Question: sample data:

this is my code:
'''
var query = memberModels.Join(emailAddModels,
member => member.Id,
email => email.Id,
(member, email) => new
{
member.FName,
member.LName,
member.MobileNumber,
member.LandlineNumber,
member.WorkNumber,
email.EmailAddress
});
dgReports.ItemsSource = query.ToList();
dgReports.Columns[0].Header = "First Name";
dgReports.Columns[1].Header = "Last Name";
dgReports.Columns[2].Header = "Mobile Number";
dgReports.Columns[3].Header = "Landline Number";
dgReports.Columns[4].Header = "Work Number";
dgReports.Columns[5].Header = "Email Address";
'''
How can I concat the email address with the same user?
sample:
'''
------------------------------------------------------------------
|juan|dela cruz|99999|12345|67890|juan@gmail.com, juan2@gmail.com |
------------------------------------------------------------------
'''
So that I get the output shown above. please help.
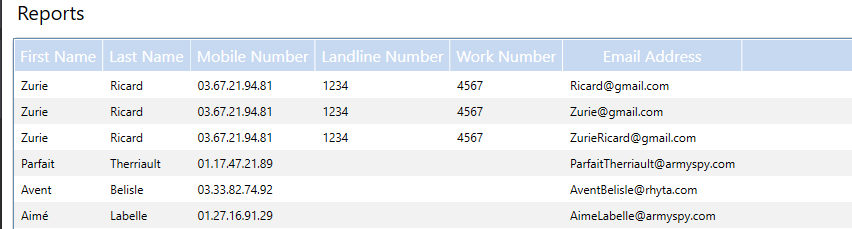
Answer: You can achieve this via GroupJoin as below:
'''
var query = memberModels.GroupJoin(emailModels, m => m.Id, e => e.Id, (m, emailCollection) => new
{
FName= m.FName,
LName = m.LName,
MobileNumber = m.MobileNumber,
LandlineNumber = m.LandlineNumber,
WorkNumber = m.WorkNumber,
emailCollection = emailCollection
//emails = string.Join(", ", emailCollection.ToList().Select(e => e.EmailAddress) ).ToList() // you can not use string.Join directly on query, so need to do either ToList or AsEnumerable.
}).AsEnumerable().Select(a => new
{
FName = a.FName,
LName = a.LName,
MobileNumber = a.MobileNumber,
LandlineNumber = a.LandlineNumber,
WorkNumber = a.WorkNumber,
EmailAddress = string.Join(", ", a.emailCollection.Select(e => e.EmailAddress))
});
dgReports.ItemsSource = query.ToList(); // just assign query to ItemSource if dgReports.ItemSource accepts Enumerable (like dgReports.ItemSource = query)
'''
Or
'''
var query = memberModels.GroupJoin(emailModels, m => m.Id, e => e.Id, (member, emailCollection) => new
{
member, emailCollection
//FName= m.FName,
//LName = m.LName,
//MobileNumber = m.MobileNumber,
//LandlineNumber = m.LandlineNumber,
//WorkNumber = m.WorkNumber,
//emailCollection = emailCollection
//emails = string.Join(", ", emailCollection.ToList().Select(e => e.EmailAddress) ).ToList() // you can not use string.Join directly on query, so need to do either ToList or AsEnumerable.
}).AsEnumerable().Select(a => new
{
FName = a.member.FName,
LName = a.member.LName,
MobileNumber = a.member.MobileNumber,
LandlineNumber = a.member.LandlineNumber,
WorkNumber = a.member.WorkNumber,
EmailAddress = string.Join(", ", a.emailCollection.Select(e => e.EmailAddress))
});
dgReports.ItemsSource = query.ToList(); // just assign query to ItemSource if dgReports.ItemSource accepts Enumerable (like dgReports.ItemSource = query)
'''